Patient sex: M
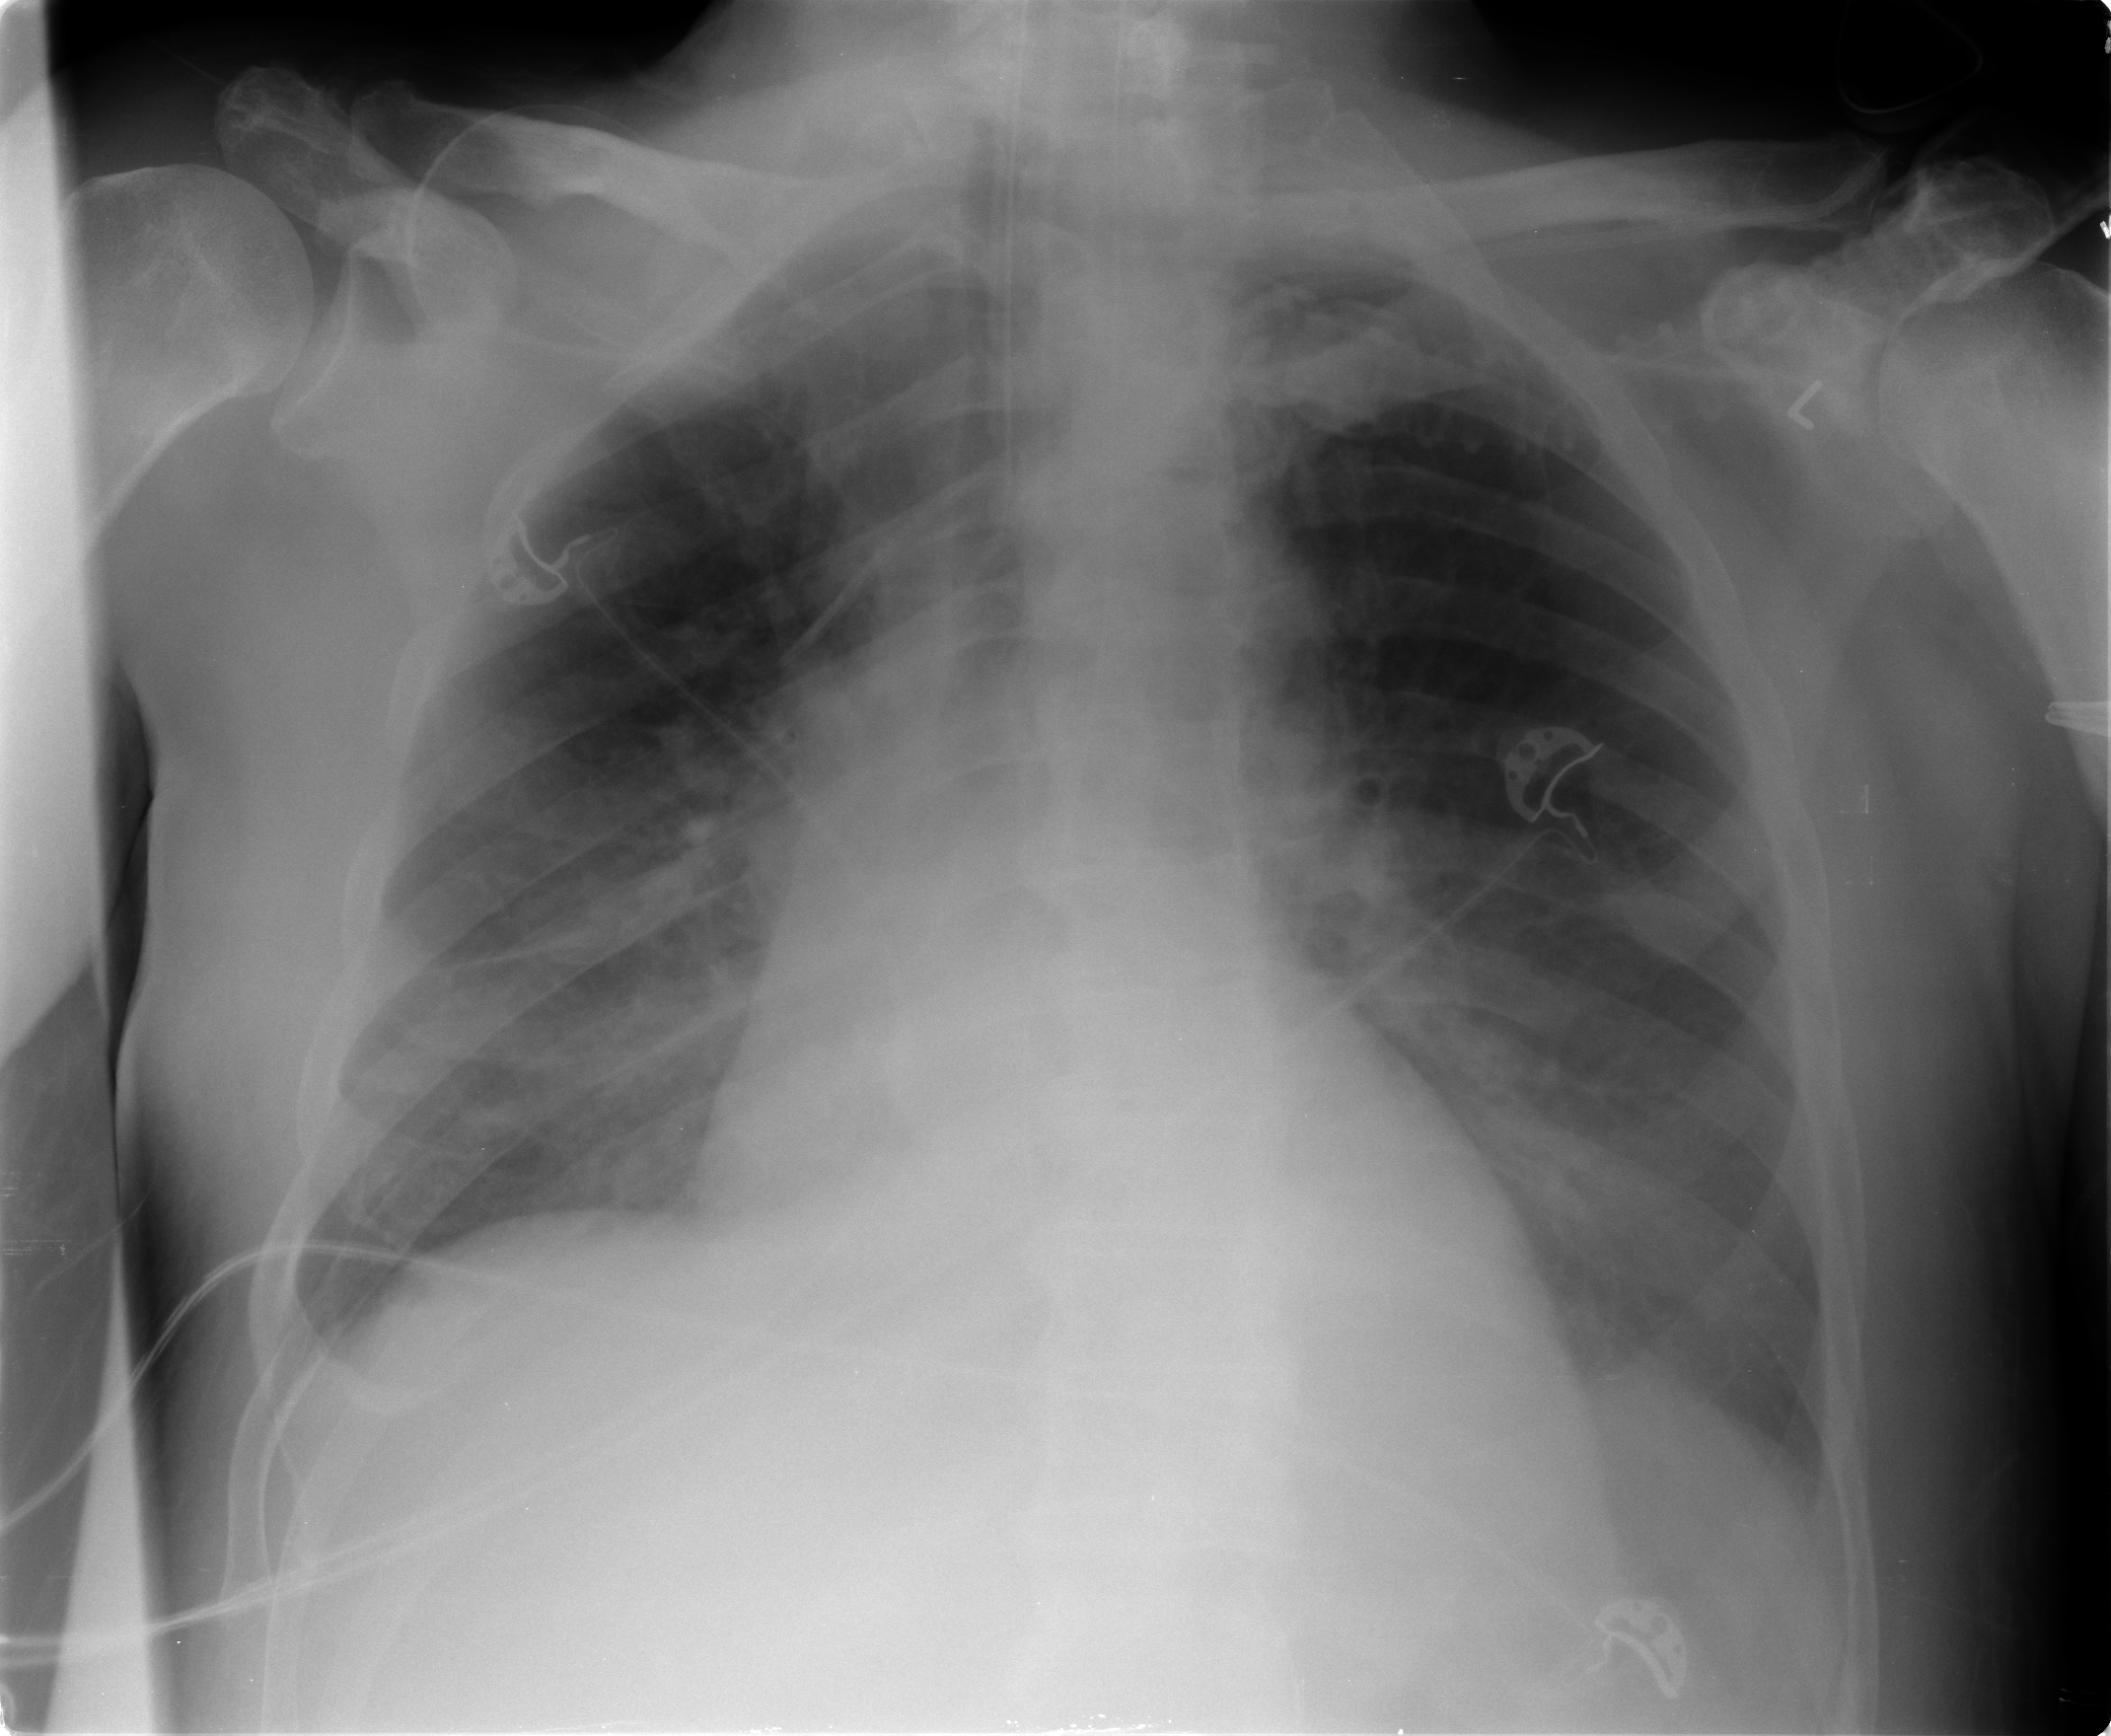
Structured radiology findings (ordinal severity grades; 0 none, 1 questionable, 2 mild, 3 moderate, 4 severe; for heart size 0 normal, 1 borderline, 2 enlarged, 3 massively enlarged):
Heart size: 2
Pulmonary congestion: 1
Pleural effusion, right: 2
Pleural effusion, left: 2
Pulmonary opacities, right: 2
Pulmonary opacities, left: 1
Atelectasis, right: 2
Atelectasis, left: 2